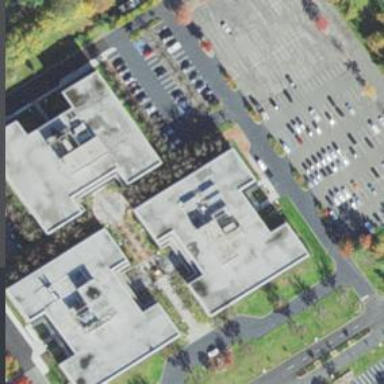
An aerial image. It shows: Commercial building.